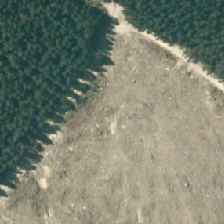
Land cover: harvested_forest